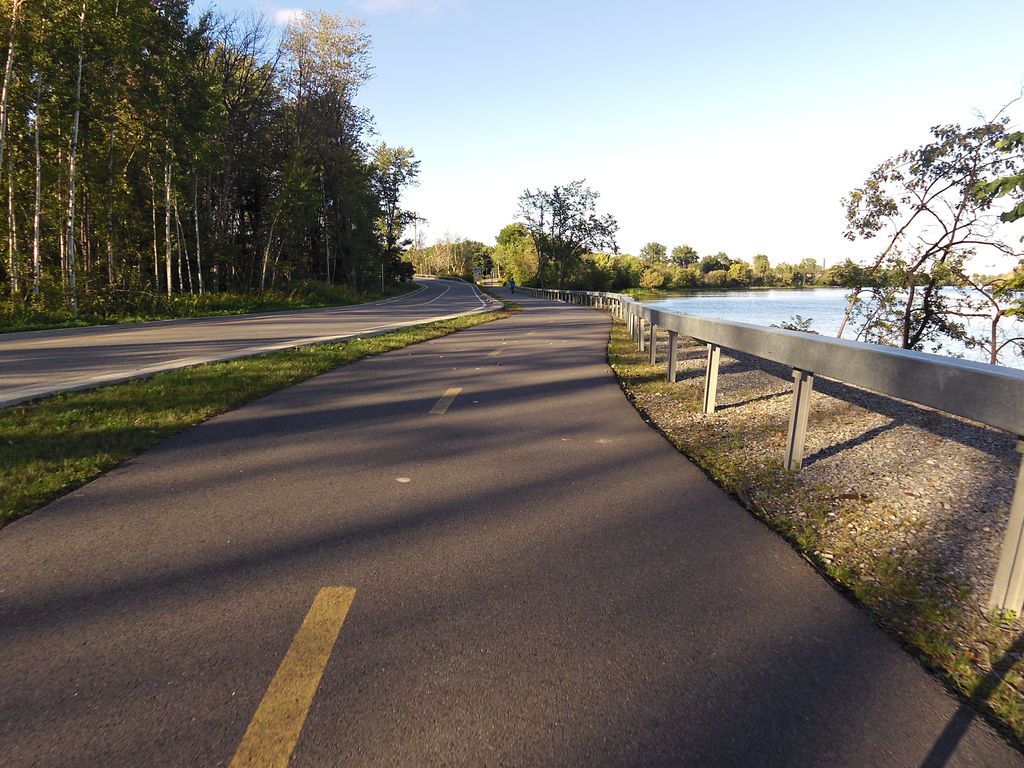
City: ottawa-gatineau